Question: I have a Flutter web app and I'm not much familiar with GitHub workflows. I have a 'dotenv' file that stores a token needed by another file in the project.
For the deployments, I'm using this build command in Netlify:
'if cd flutter; then git pull && cd ..; else git clone https://github.com/flutter/flutter.git; fi && flutter/bin/flutter config --enable-web && flutter/bin/flutter build web --release'
One more reason why I chose to use this instead of a GitHub workflow is because this doesn't add the build directory in my repo itself.
Now a need has arised to use this 'dotenv' in my project. But to build and deploy this using the aforementioned command, the 'dotenv' should always be version controlled. Otherwise Netlify won't be able to detect it.
I have come across this <URL> but this doesn't seem to solve my problem.
This is my current netlify build settings:

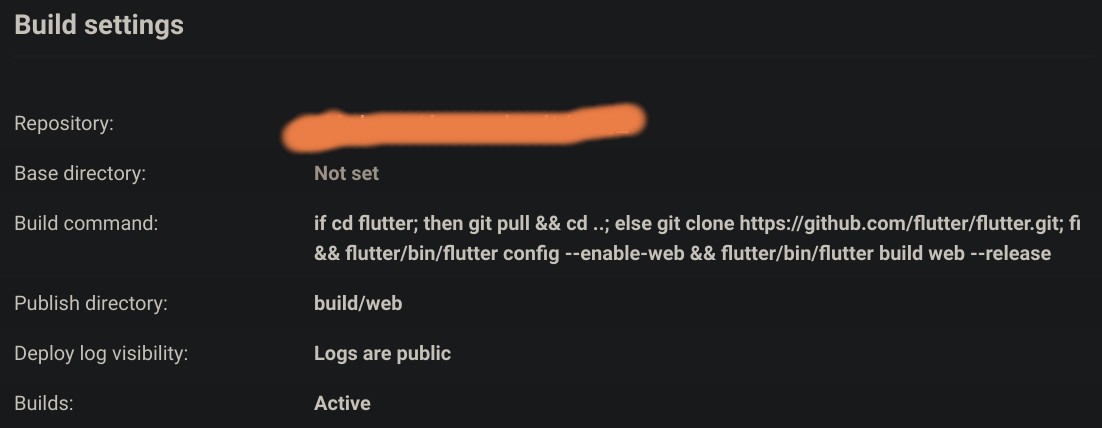
Answer: You can simply put your build files onto another branch using GitHub workflows.
First create a empty branch named 'build' and initiate the branch using an empty commit. Follow these steps:
1. git checkout --orphan build
2. git rm -rf . This removes existing files
3. git commit --allow-empty -m "some message"
Now come back to the 'master branch'. And run these steps:
1. base64 path/to/dontenv and copy the output of this command. This actually decodes the contents of your DOTENV into a string.
2. Paste this output in a new GitHub repo project secret and name it DOTENV.
3. Now simply add this DOTENV in .gitignore.
4. Create a new GitHub workflow.
5. Run mkdir -p .github/workflows.
6. nano .github/workflows/build.yml and paste this:
'''
name: Build and Deploy
on:
push:
branches:
- master
jobs:
build:
runs-on: ubuntu-latest
steps:
- name: Checkout repository
uses: actions/checkout@v2
#I am assuming your dontenv was in lib/
#This now decodes your dotenv back and writes the contents into lib/dotenv
- run: echo "${DOTENV// /}" | base64 -d > lib/dotenv
env:
MAIN: ${{ secrets.DOTENV }}
- name: Set up Flutter
uses: subosito/flutter-action@v1
with:
channel: 'stable'
- name: Get dependencies
run: flutter pub get
- name: Run analyze
run: flutter analyze .
- name: Build release
run: flutter build web --release
- name: Upload artifacts
uses: actions/upload-artifact@v1
with:
name: build
path: build
deploy-build:
needs: build
runs-on: ubuntu-latest
steps:
- name: Clone the repoitory
uses: actions/checkout@v2
with:
ref: build
- name: Configure git
run: |
git config --global user.email ${GITHUB_ACTOR}@gmail.com
git config --global user.name ${GITHUB_ACTOR}
- name: Download website build
uses: actions/download-artifact@v1
with:
name: build
path: build
- name: Commit and Push
run: |
if [ $(git status --porcelain=v1 2>/dev/null | wc -l) != "0" ] ; then
git add -f build
git commit -m "gh-actions deployed a new build"
git push --force https://github.com/${GITHUB_REPOSITORY}.git HEAD:build
fi
'''
This will create the build files in the 'build' branch. And your 'master' branch will remain unaffected. After every push, this GitHub action will get triggered and build and commit your build files in the 'build' branch. To deploy, simply deploy this 'build' branch.